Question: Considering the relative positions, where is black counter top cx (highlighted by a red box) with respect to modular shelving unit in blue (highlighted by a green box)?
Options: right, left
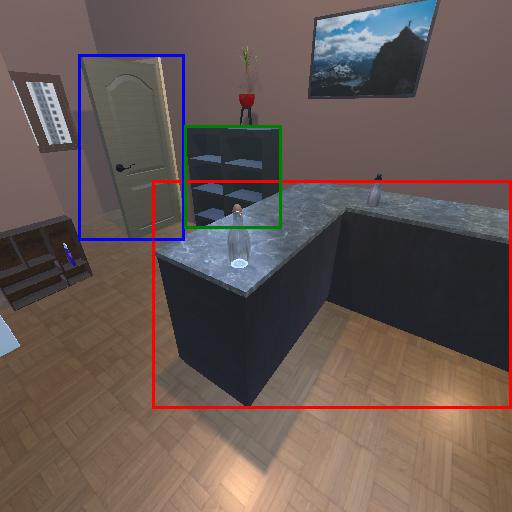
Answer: right